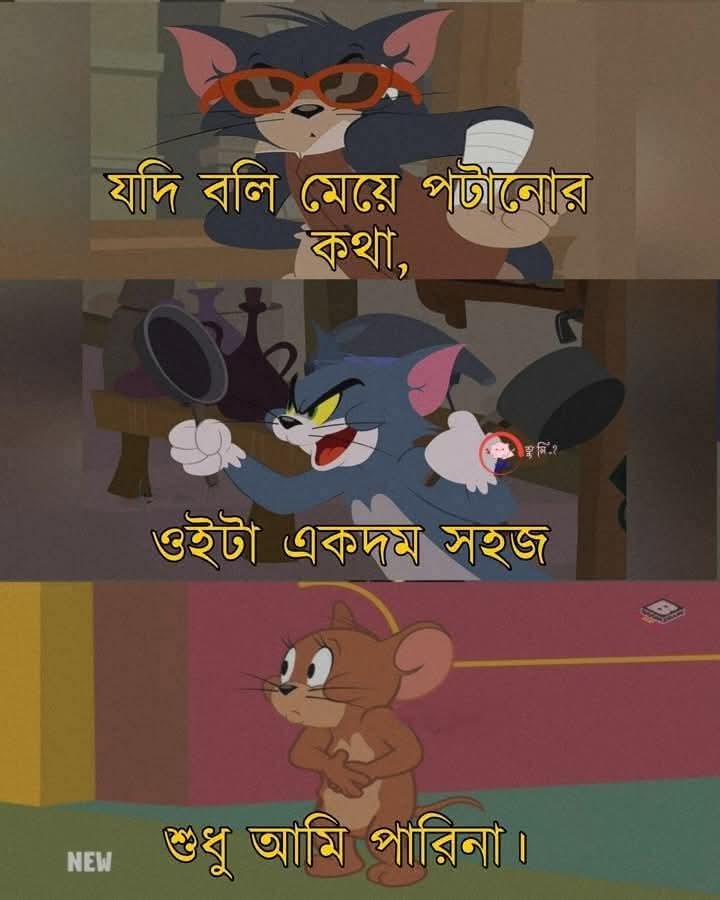
Text: যদি বলি মেয়ে পটানোর কথা,
ওইটা একদম সহজ
শুধু আমি পারিনা।
Label: Non Hate